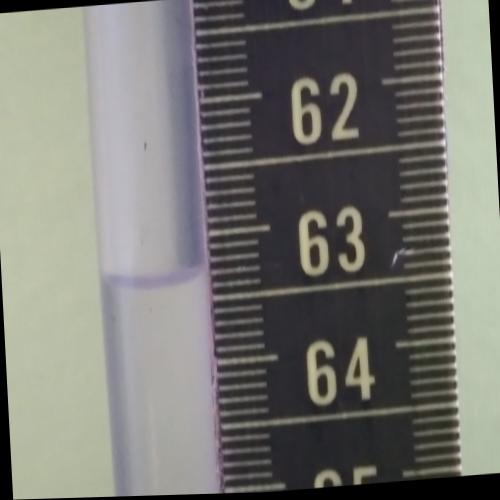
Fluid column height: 63.3 cm